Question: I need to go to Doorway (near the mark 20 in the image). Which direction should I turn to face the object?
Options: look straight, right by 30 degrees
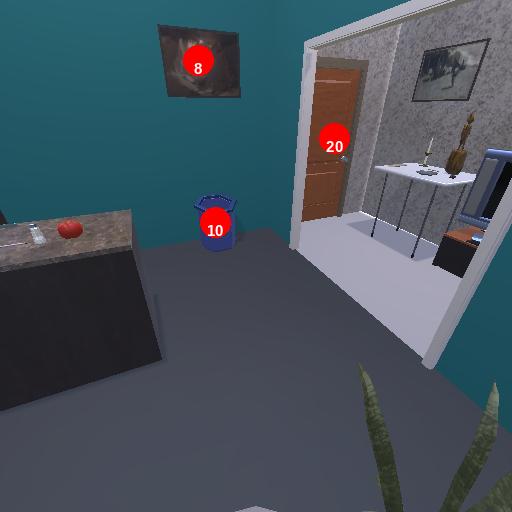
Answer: look straight